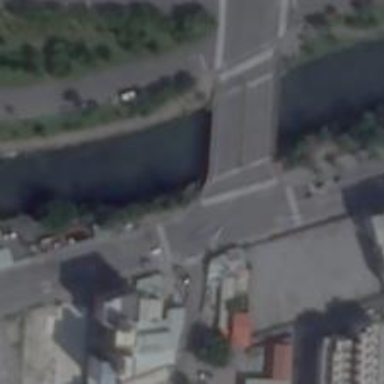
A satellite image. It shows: Residential road with bridge.